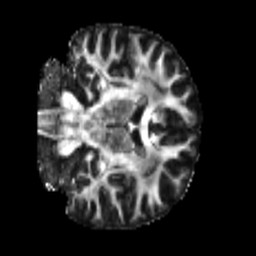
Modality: FA
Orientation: coronal
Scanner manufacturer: siemens
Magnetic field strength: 3 T
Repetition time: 4 s
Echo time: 0.0594 s